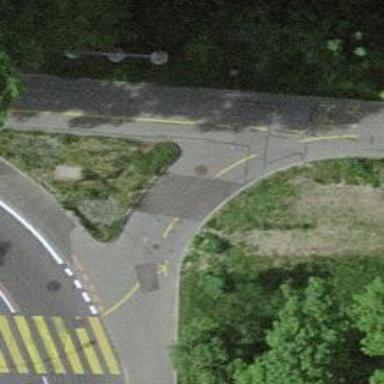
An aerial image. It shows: Asphalt cycleway with adjacent asphalt footway.